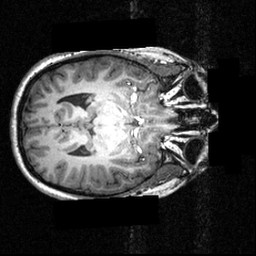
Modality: T1w
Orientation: axial
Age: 21
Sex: female
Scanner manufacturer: siemens
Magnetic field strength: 3.951 T
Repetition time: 1.5 s
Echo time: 0.00335 s